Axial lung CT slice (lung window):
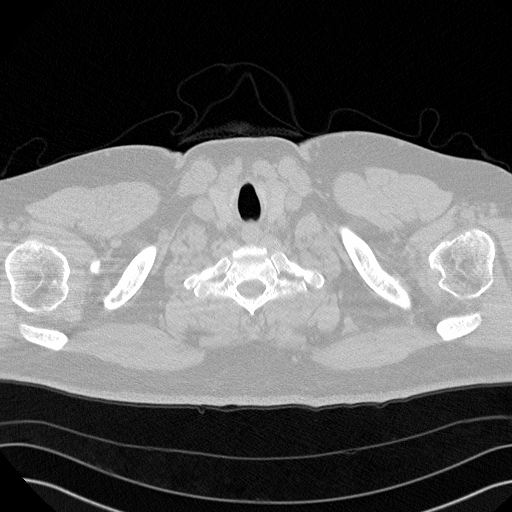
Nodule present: no